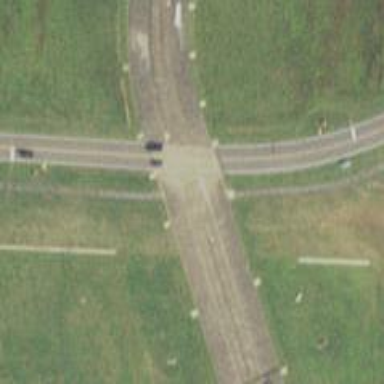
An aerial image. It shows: Crossing on footway.